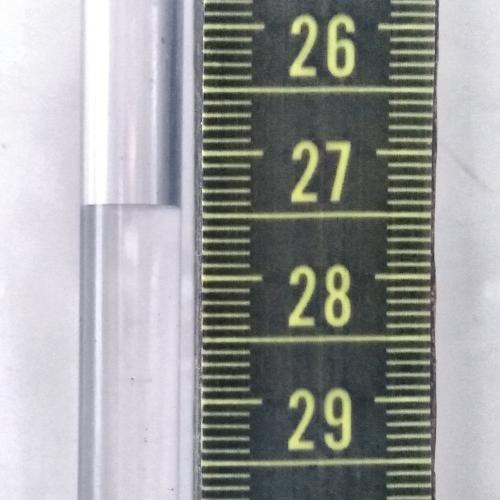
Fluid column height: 27.4 cm